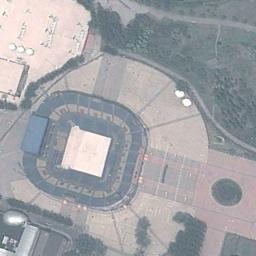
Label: stadium